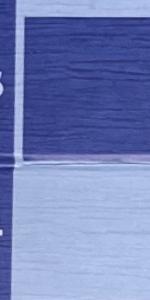
Label: Empty